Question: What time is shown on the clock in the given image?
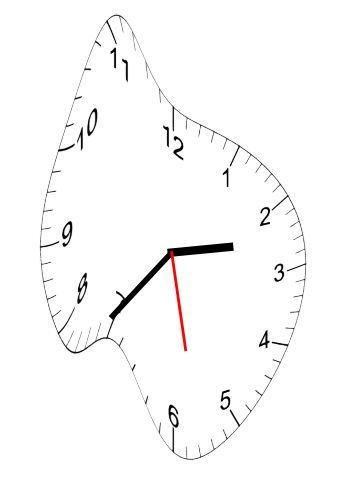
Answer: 02:36:28